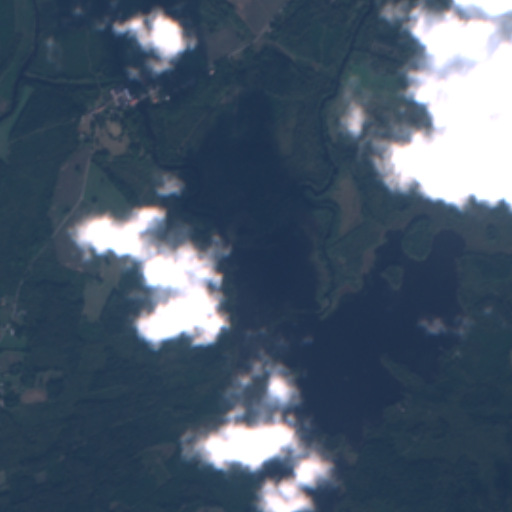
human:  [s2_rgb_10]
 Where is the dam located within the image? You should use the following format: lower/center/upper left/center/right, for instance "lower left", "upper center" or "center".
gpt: The dam is located in the upper left of the image.
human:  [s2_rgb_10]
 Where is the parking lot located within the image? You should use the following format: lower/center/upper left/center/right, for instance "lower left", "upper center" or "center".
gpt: The parking lot is located in the upper left of the image.
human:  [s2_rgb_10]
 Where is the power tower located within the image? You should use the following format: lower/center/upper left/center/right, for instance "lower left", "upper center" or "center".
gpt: The power tower is located in the upper right of the image.
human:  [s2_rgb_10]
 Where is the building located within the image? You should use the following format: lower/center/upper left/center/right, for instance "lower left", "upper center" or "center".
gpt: There is no building in the image.